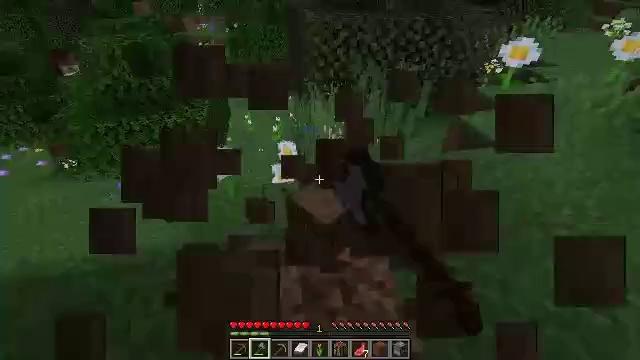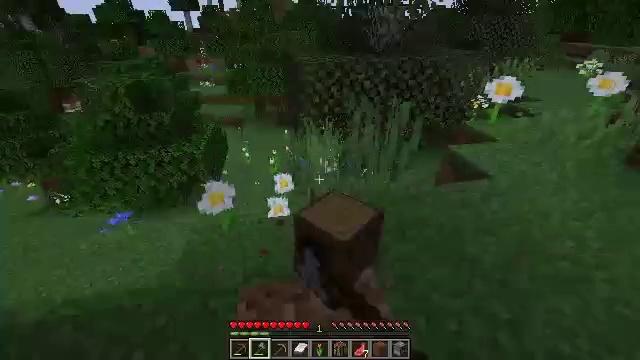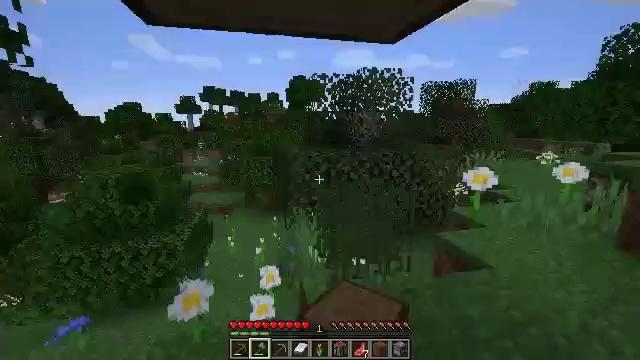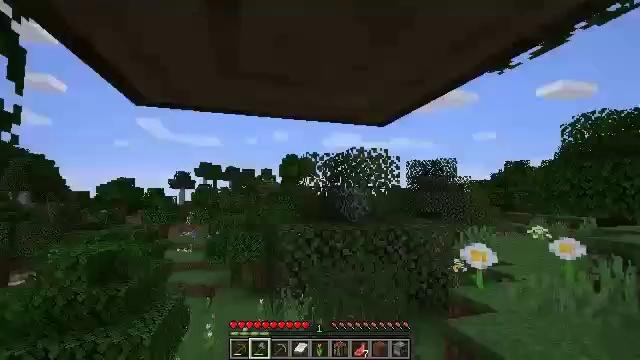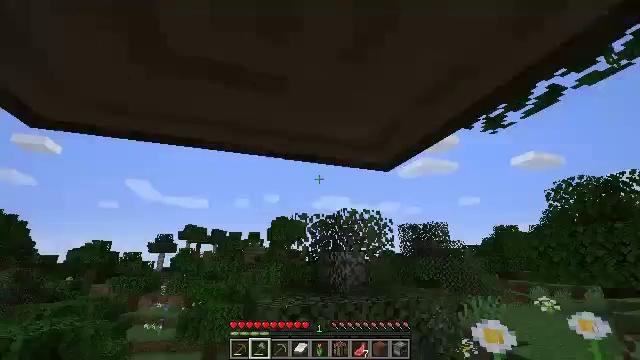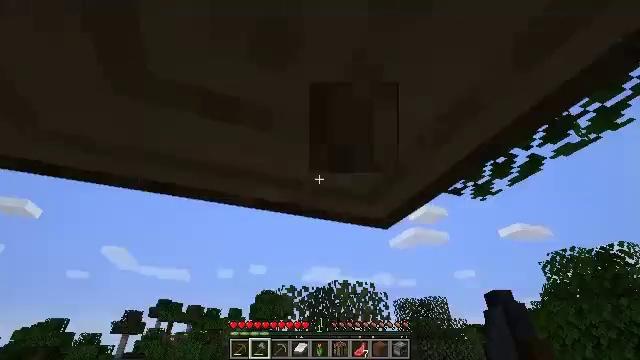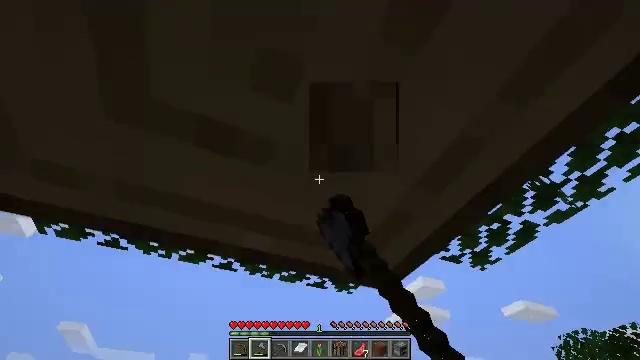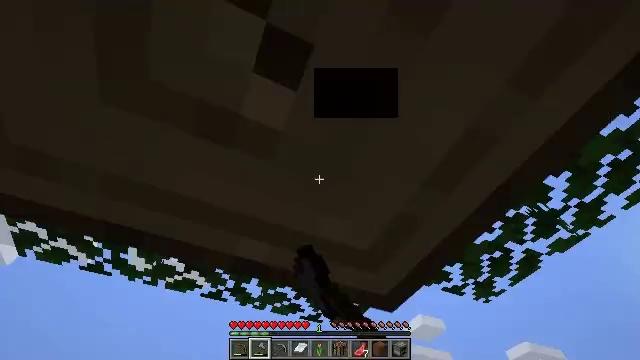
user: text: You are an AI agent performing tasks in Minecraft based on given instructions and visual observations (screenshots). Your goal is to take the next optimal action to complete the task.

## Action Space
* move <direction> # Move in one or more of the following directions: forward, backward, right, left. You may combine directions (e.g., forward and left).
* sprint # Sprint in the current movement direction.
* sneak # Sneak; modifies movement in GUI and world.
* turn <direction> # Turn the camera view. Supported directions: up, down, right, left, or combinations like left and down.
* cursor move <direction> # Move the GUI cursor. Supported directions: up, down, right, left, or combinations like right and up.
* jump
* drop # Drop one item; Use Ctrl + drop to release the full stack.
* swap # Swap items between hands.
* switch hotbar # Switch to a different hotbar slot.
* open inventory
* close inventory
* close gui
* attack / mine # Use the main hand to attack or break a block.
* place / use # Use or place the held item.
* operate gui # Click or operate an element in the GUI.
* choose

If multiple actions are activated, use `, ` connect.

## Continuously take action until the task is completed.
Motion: motion action
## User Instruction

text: Gather tall grass by hitting it.
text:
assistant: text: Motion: move forward, turn right and up, attack / mine
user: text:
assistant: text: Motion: move forward, turn right and up, attack / mine
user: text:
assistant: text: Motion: move forward, turn right and up, attack / mine
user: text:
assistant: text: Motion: move forward, turn right and up, attack / mine
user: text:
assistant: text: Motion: turn right and up, attack / mine
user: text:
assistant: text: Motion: turn right and up, attack / mine
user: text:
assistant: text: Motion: turn right and up, attack / mine
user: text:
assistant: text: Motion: attack / mine